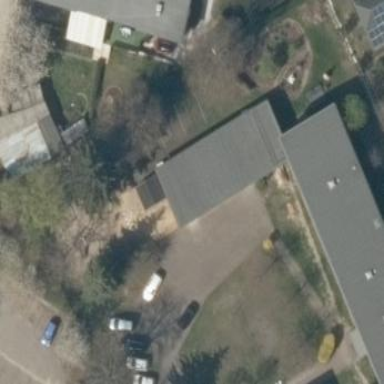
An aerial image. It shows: Group of garages.